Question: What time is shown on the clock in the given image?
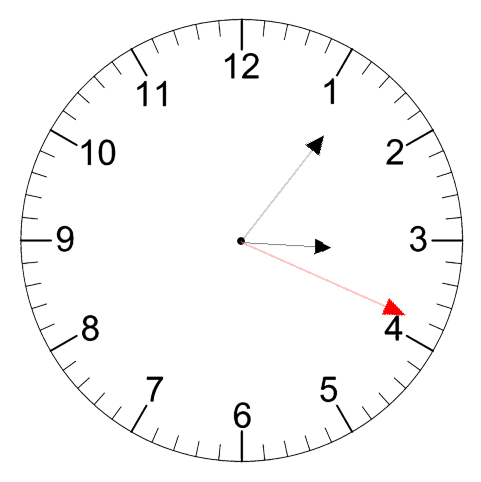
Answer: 03:06:19